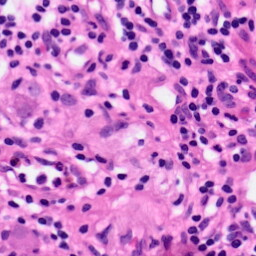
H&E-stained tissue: Pancreatic